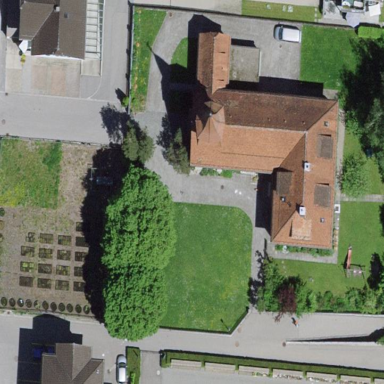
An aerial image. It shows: Church which is place of worship.